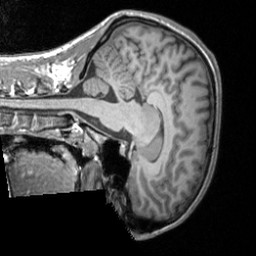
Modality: T1w
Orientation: sagittal
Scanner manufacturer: siemens
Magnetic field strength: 3 T
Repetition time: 1.9 s
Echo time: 0.00226 s